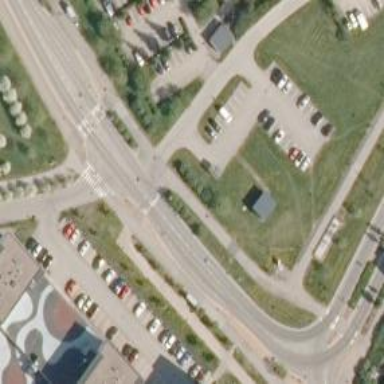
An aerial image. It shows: Uncontrolled crossing on the road.